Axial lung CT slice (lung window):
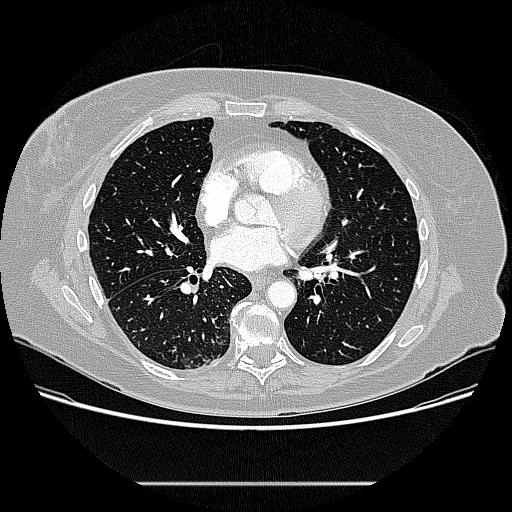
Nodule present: no